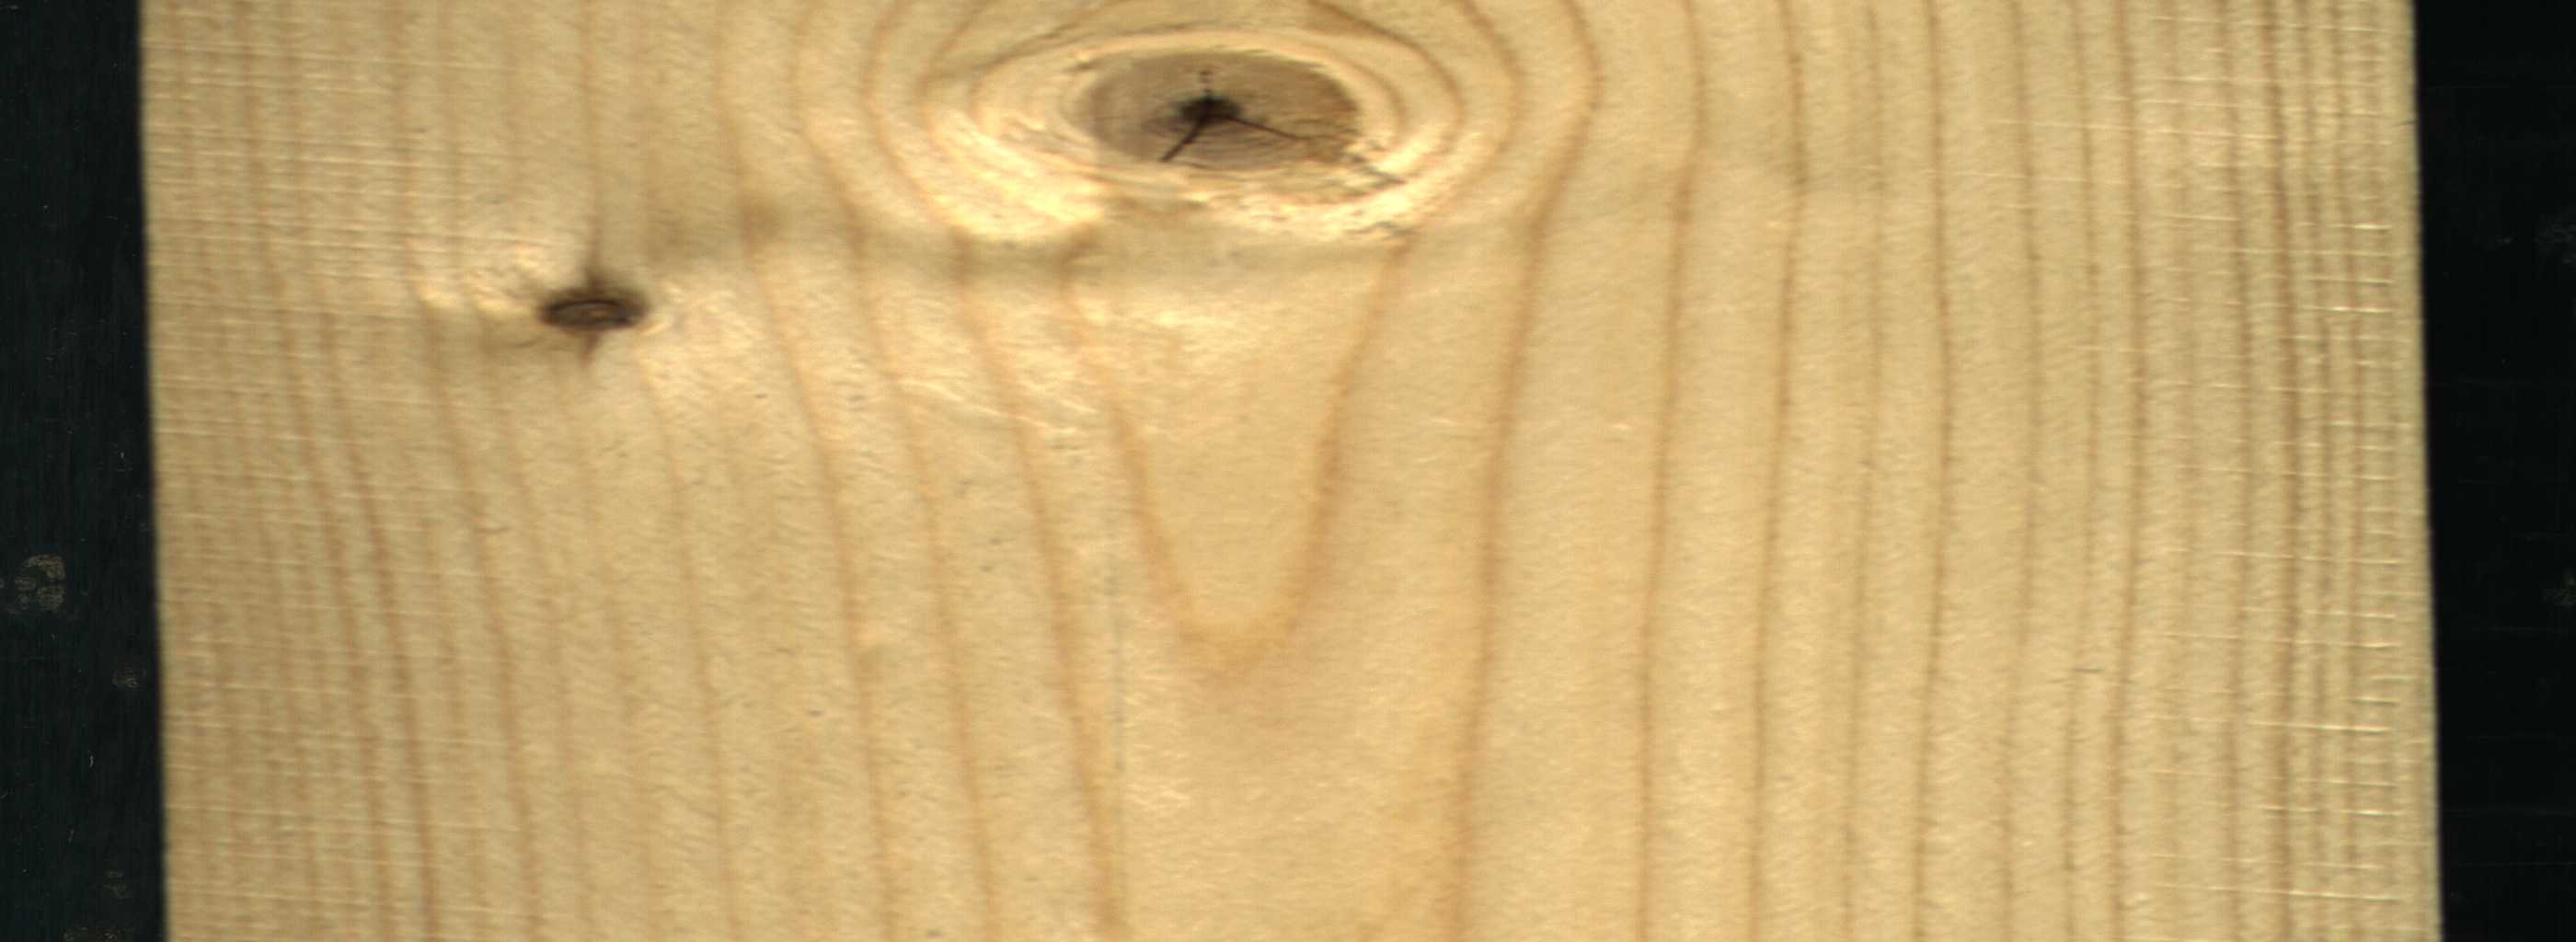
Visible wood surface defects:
knot_with_crack
Dead_Knot